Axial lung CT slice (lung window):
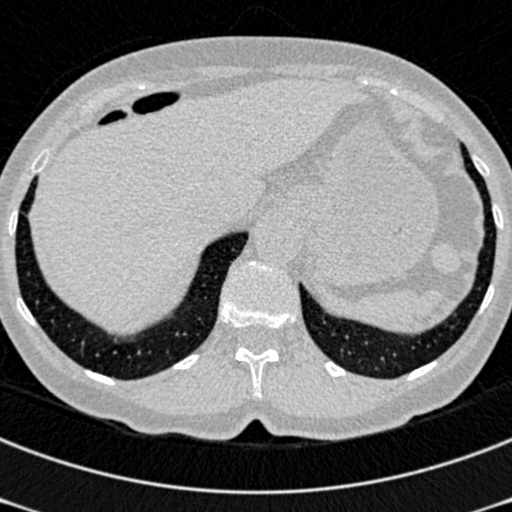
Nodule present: no